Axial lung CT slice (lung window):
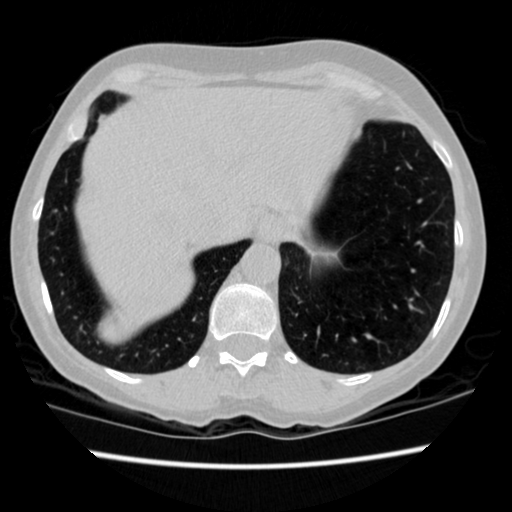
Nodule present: no